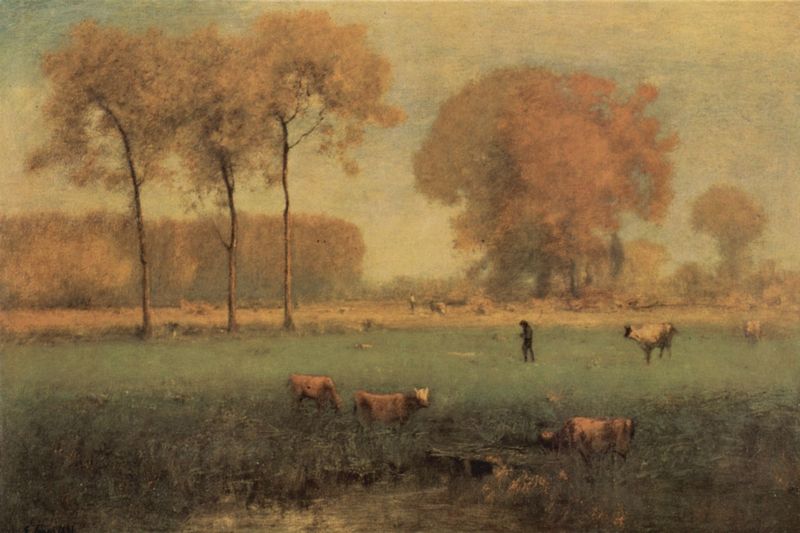
Titel: Altweibersommer
Künstler: George Inness
Standort: Clinton (Iowa)
Institution: Collection George M. Curtis
Schlagwörter: baum, blätter, gemälde, himmel, laub, mann, wasser, weiß, wolken, bäume, fluss, gelb, grün, landschaft, menschen, ocker, see, teich, äste, braun, frankreich, frau, grau, hell, hintergrund, licht, pastell, schwarz, skizze, strasse, gras, rot, tier, tiere, weg, wiese, wolke, zaun, beige, mensch, öl, bach, dämmerung, ebene, feld, gräser, halme, horizont, kühe, morgen, vieh, weide, weite, land, figur, gold, person, wald, zart, stilleben, sommer, ruhe, ernte, warm, aue, nebel, grasen, herde, kuh, herbst, idylle, bauer, gestalt, unscharf, rinder, schaf, weiden, diesig, bedeckt, idyll, wolkig, wärme, verschwommen, verwischt, tümpel, graben, hörner, kuhstück, schafe, stier, hirte, schäfer, weise, landstrich, niederlanden, kreid, kuhhirte, früh, hirt, milchig, kron, kiefernwald, sfumatto, bäume wiese, flussau, hiret